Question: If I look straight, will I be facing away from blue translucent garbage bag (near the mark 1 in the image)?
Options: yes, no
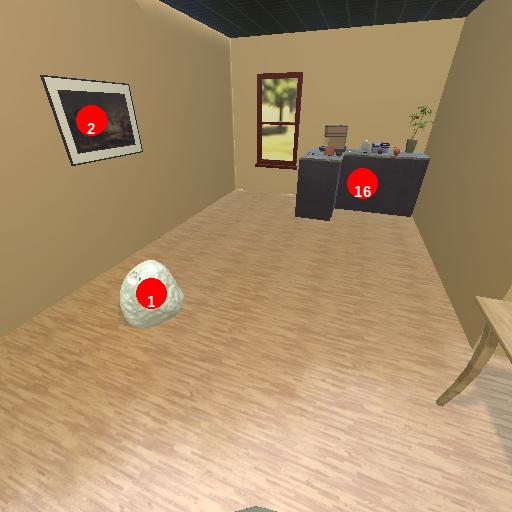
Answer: yes